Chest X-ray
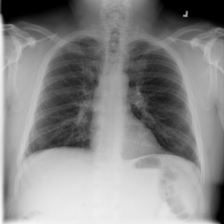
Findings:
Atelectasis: positive
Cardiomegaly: negative
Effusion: negative
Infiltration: negative
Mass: negative
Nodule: negative
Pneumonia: positive
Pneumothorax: negative
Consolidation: negative
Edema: negative
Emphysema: negative
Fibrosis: negative
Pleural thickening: negative
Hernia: negative